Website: crate-barrel
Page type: delivery-shipping
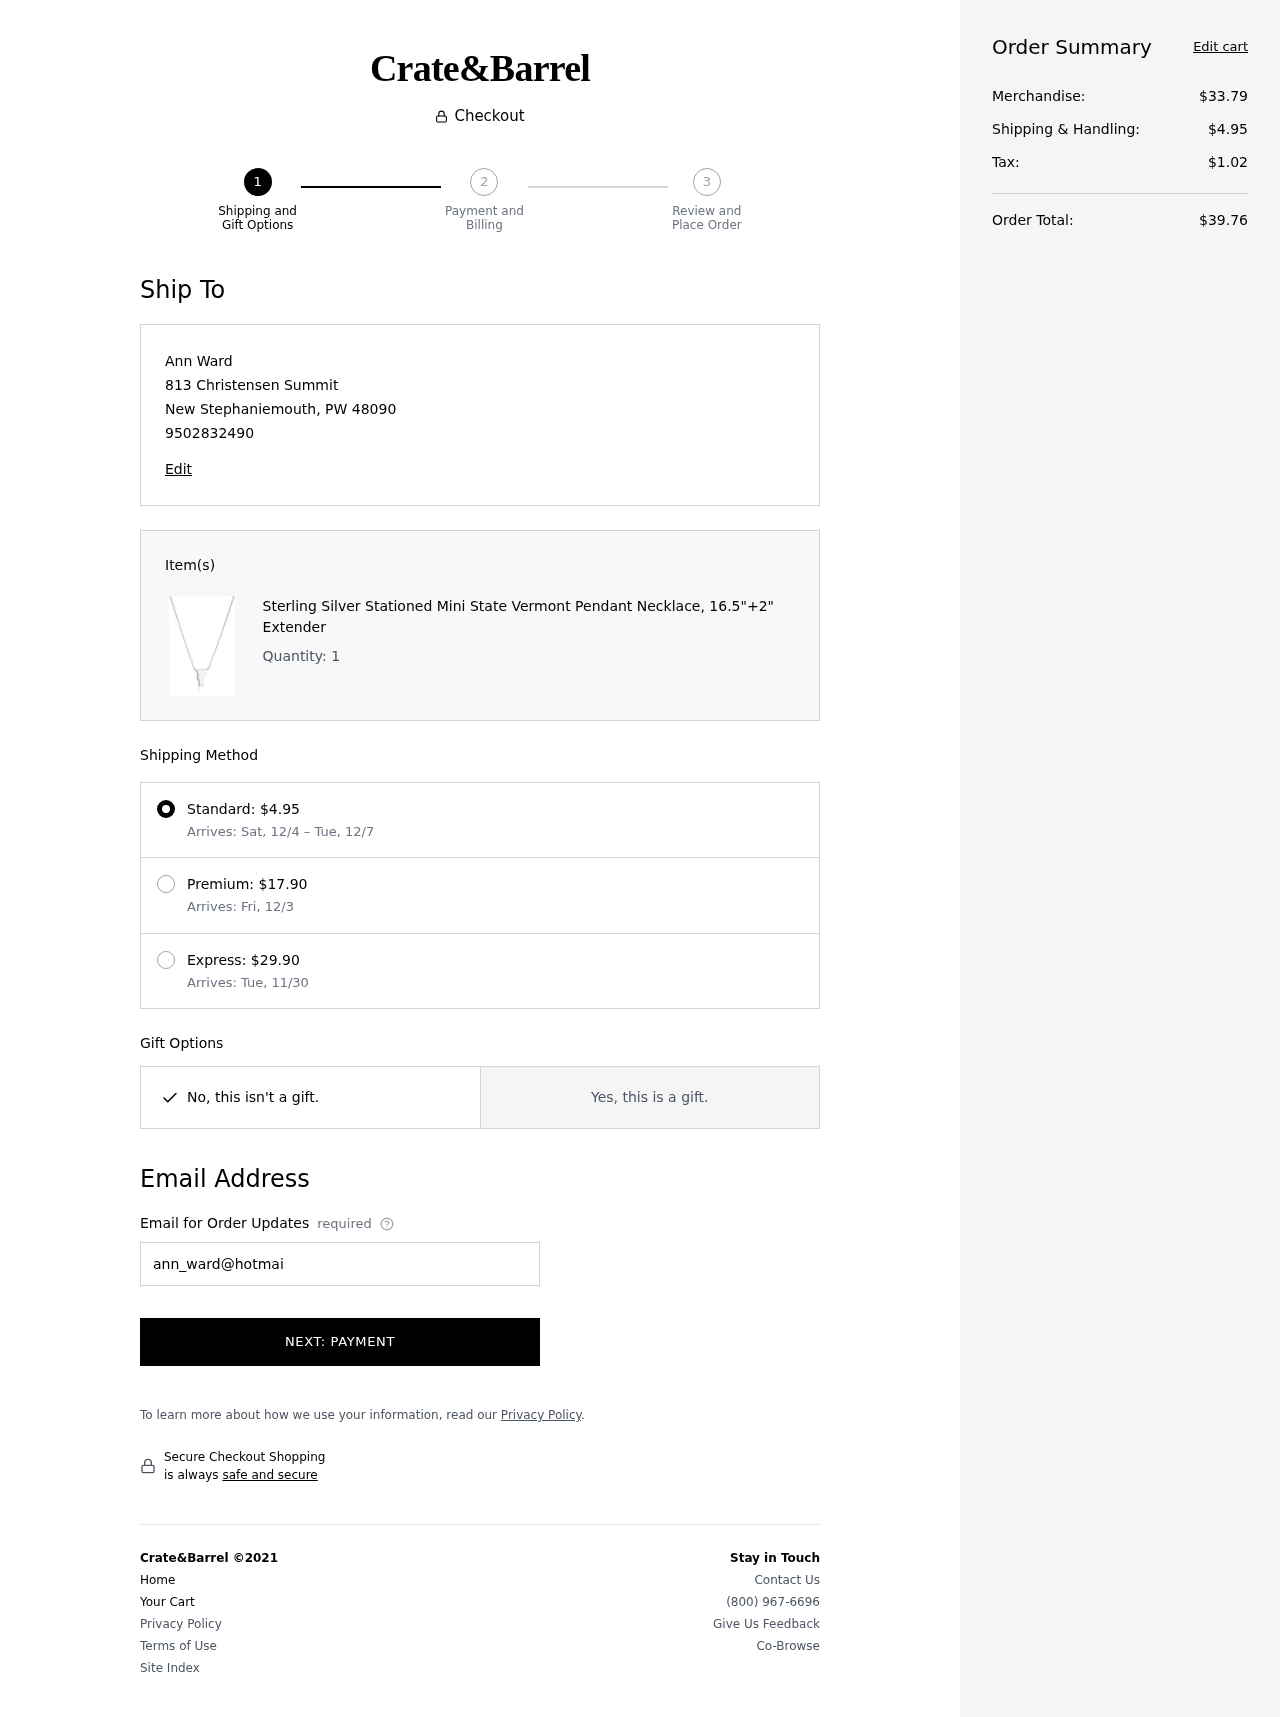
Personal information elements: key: PII_CITY
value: New Stephaniemouth
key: PII_EMAIL
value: ann_ward@hotmail.com
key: PII_FULLNAME
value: Ann Ward
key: PII_PHONE
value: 9502832490
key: PII_POSTCODE
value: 48090
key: PII_STATE_ABBR
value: PW
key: PII_STREET
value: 813 Christensen Summit
Product elements: key: PRODUCT1_NAME
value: Sterling Silver Stationed Mini State Vermont Pendant Necklace, 16.5"+2" Extender
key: PRODUCT1_QUANTITY
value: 1
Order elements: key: ORDER_SHIPPING_COST
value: $4.95
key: ORDER_SHIPPING_DATE
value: Sat, 12/4
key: ORDER_DELIVERY_DATE
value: Tue, 12/7
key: ORDER_SHIPPING_COST2
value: $17.90
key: ORDER_DELIVERY_DATE2
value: Arrives: Fri, 12/3
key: ORDER_SHIPPING_COST3
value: $29.90
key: ORDER_DELIVERY_DATE3
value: Arrives: Tue, 11/30
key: ORDER_SUBTOTAL
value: $33.79
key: ORDER_TAX
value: $1.02
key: ORDER_TOTAL
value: $39.76